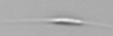
Label: Cylindrotheca_morphotype1